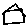
Label: house